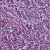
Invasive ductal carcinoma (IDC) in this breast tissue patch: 1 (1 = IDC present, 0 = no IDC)